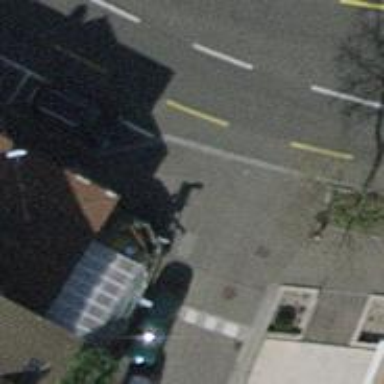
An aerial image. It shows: Unmarked crossing with traffic calming table.